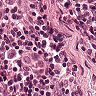
Metastatic tissue present: no